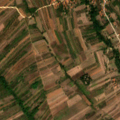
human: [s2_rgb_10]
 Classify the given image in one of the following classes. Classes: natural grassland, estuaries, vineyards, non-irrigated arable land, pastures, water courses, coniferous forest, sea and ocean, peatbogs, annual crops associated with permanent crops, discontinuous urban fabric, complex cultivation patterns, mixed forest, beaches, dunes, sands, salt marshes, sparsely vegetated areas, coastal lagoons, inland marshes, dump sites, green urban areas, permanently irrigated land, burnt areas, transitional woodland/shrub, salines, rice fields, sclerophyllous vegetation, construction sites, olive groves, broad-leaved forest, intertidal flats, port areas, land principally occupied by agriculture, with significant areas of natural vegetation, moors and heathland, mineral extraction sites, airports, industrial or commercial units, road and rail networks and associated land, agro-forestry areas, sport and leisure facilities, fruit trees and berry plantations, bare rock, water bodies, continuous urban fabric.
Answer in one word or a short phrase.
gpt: fruit trees and berry plantations, complex cultivation patterns